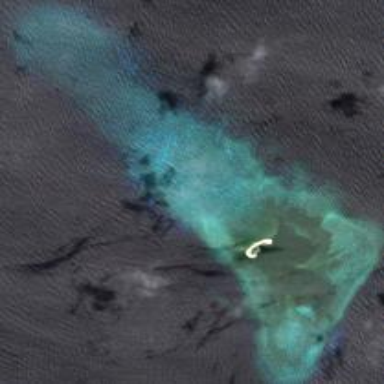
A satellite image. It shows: Islet surrounded by natural reef.